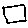
Label: square